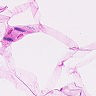
Metastatic tissue present: no